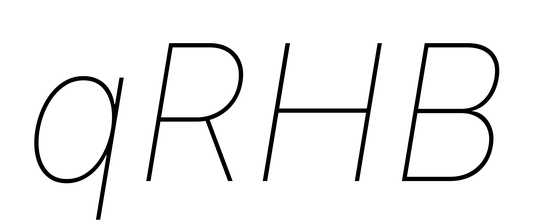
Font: Inter-Italic_Thin_Italic